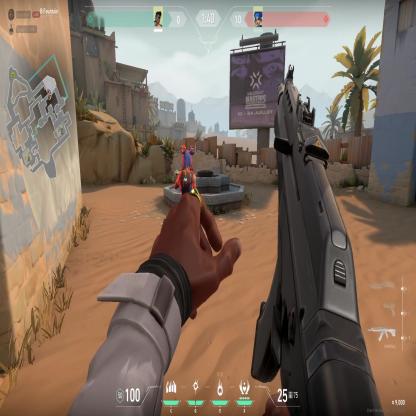
Label: enemy